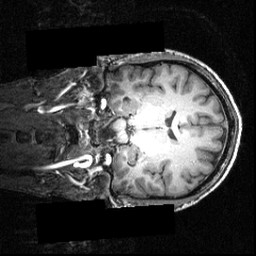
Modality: T1w
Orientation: coronal
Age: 26
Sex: male
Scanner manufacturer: siemens
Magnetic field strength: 3.951 T
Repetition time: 1.5 s
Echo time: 0.00335 s